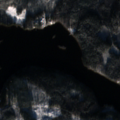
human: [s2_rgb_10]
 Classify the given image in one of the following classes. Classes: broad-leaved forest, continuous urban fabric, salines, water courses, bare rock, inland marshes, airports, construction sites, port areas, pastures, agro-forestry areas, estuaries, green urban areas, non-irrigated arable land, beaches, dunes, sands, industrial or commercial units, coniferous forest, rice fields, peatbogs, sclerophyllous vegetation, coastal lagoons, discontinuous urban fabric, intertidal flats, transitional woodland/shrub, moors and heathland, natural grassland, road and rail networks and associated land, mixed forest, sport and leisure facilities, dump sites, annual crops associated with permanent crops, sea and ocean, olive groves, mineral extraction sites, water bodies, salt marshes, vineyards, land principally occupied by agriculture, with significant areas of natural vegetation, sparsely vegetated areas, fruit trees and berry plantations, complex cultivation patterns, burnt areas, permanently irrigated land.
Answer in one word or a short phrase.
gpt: coniferous forest, mixed forest, water bodies